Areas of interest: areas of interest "Boluoxian County Radio and Television Station"
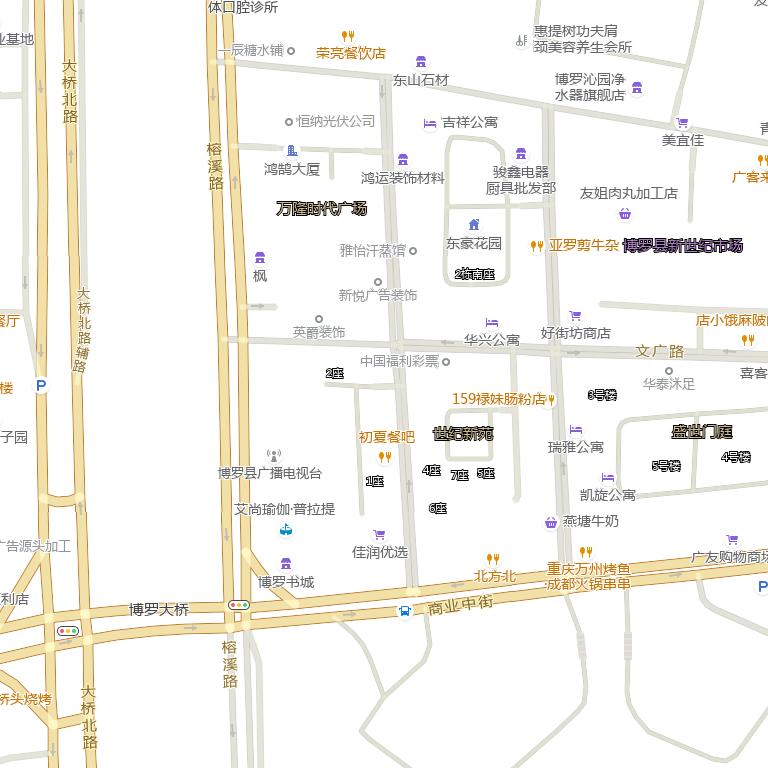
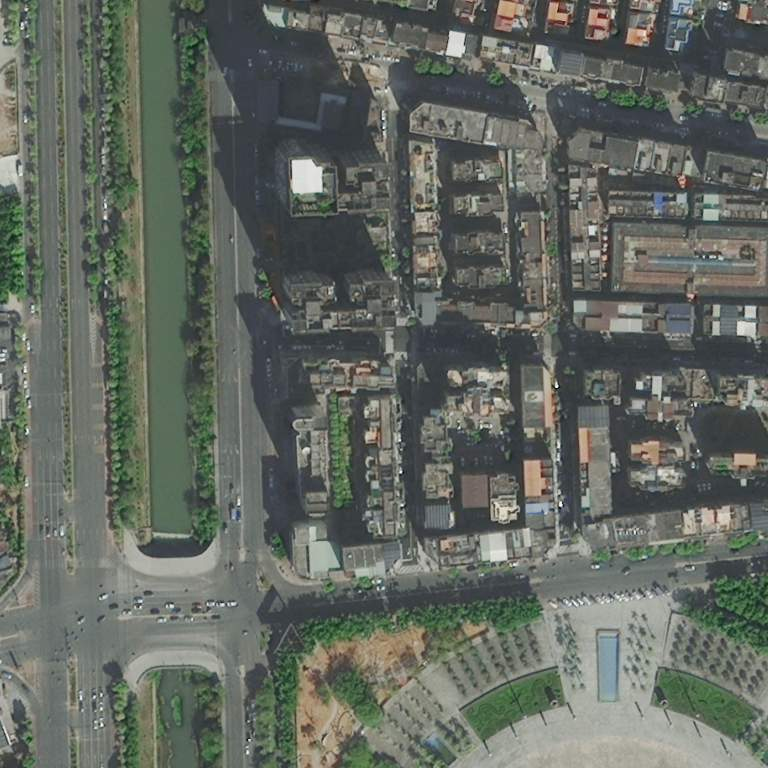